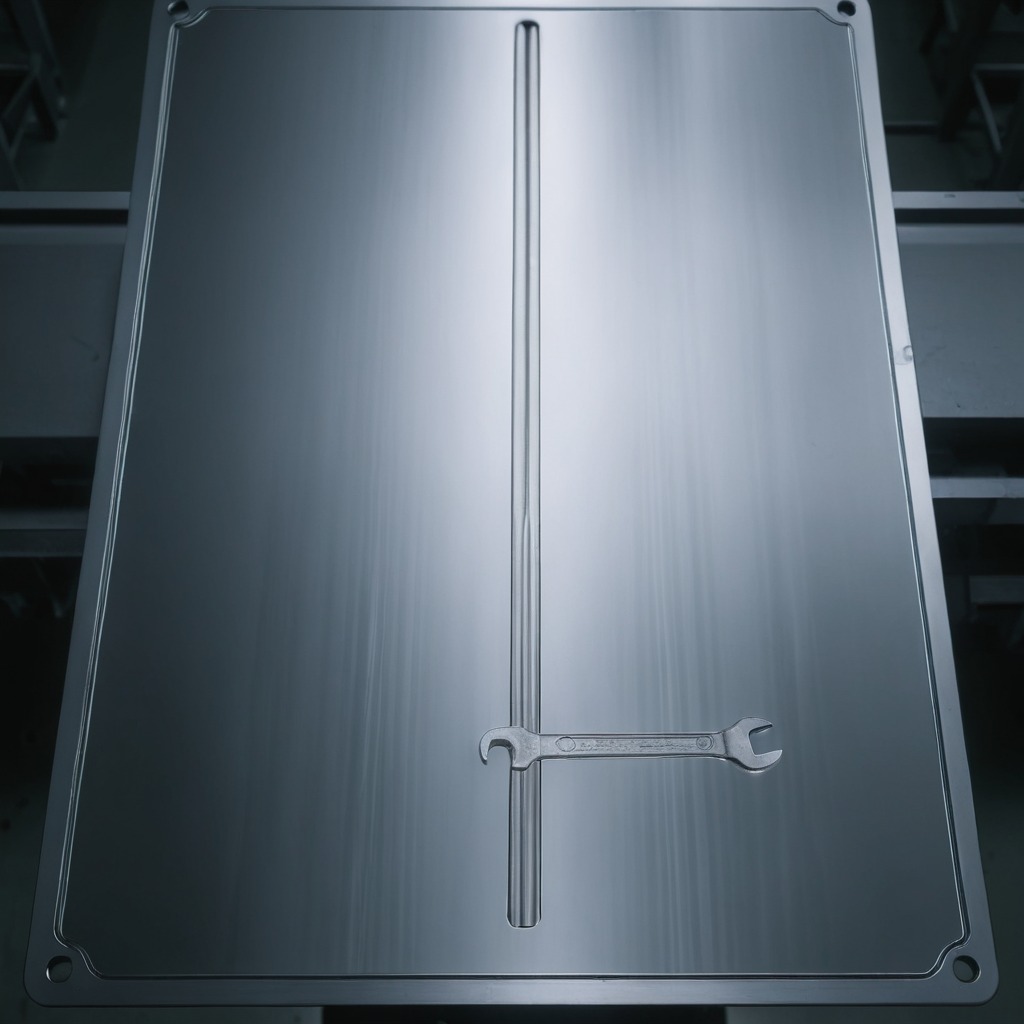
A wrench is lying on a metal table in a machine shop under fluorescent lights.